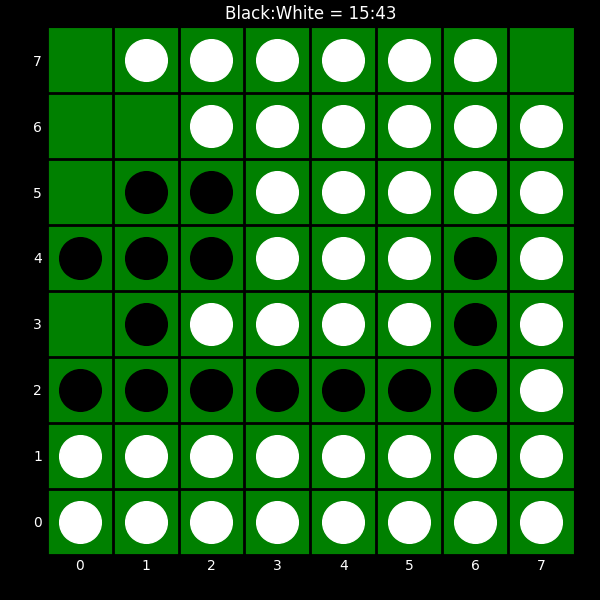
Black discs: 15
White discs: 43